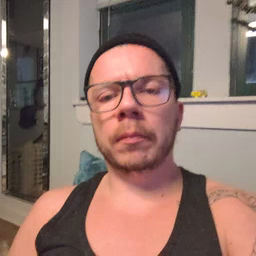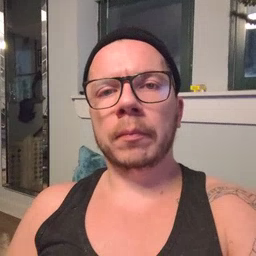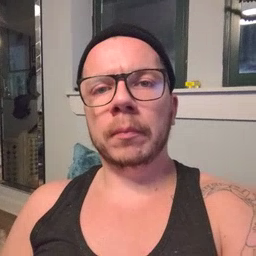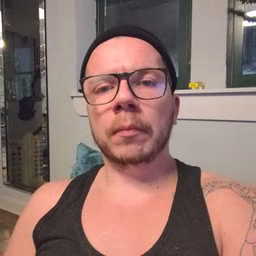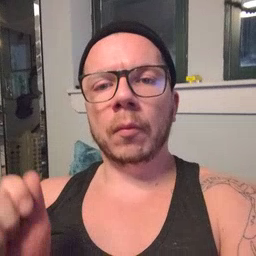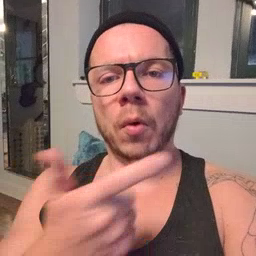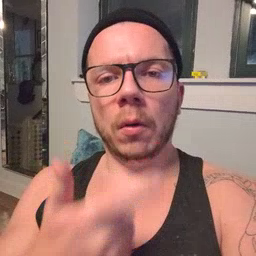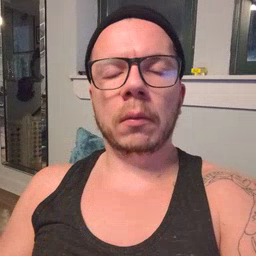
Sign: all